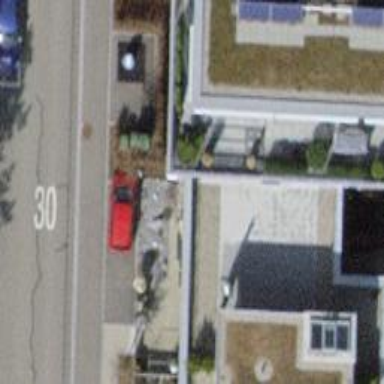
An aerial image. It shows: Recycling container for green waste.